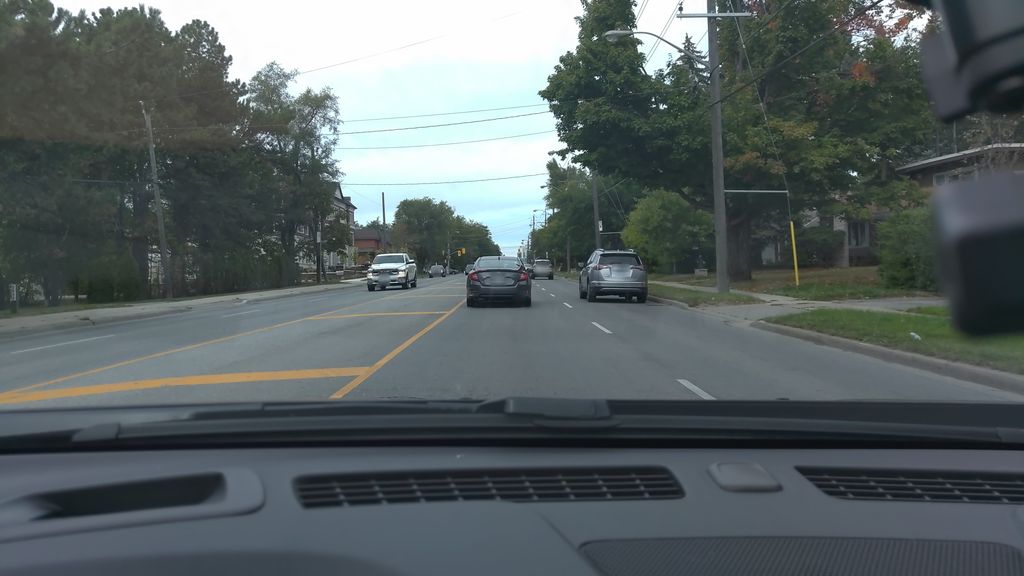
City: toronto